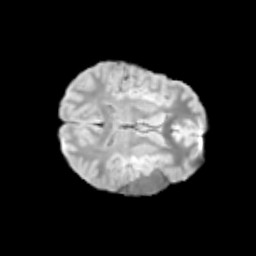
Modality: T2w
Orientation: axial
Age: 12
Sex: male
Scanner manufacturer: siemens
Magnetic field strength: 3 T
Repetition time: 3.8 s
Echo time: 0.07 s